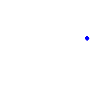
Particle: proton